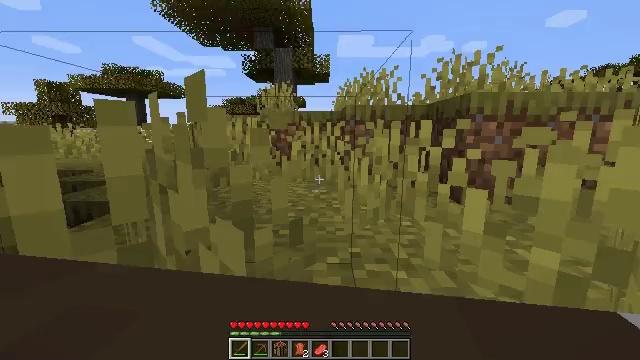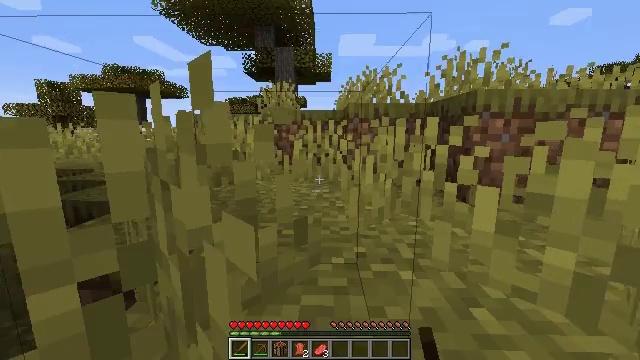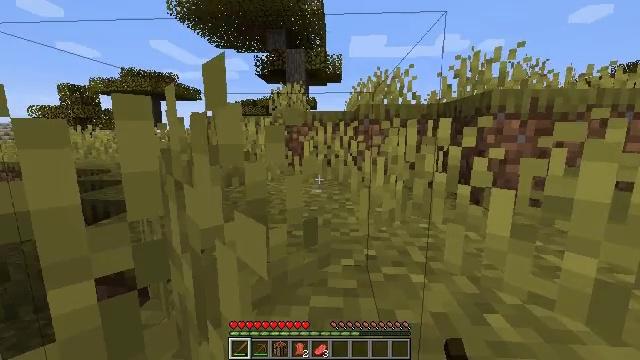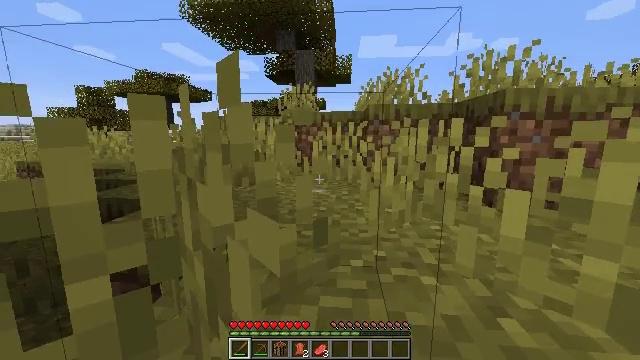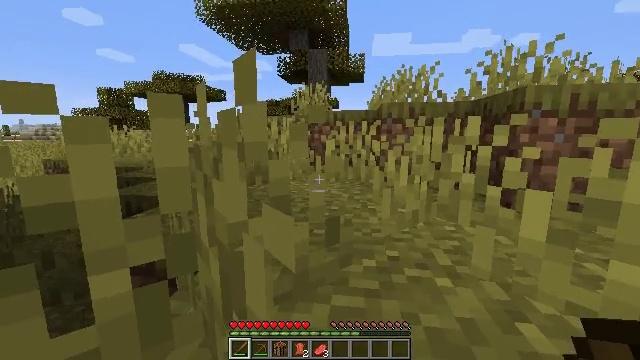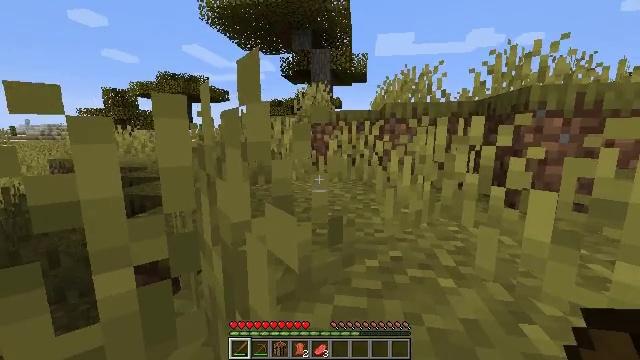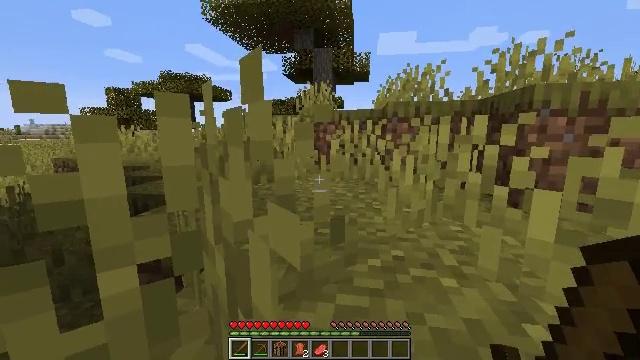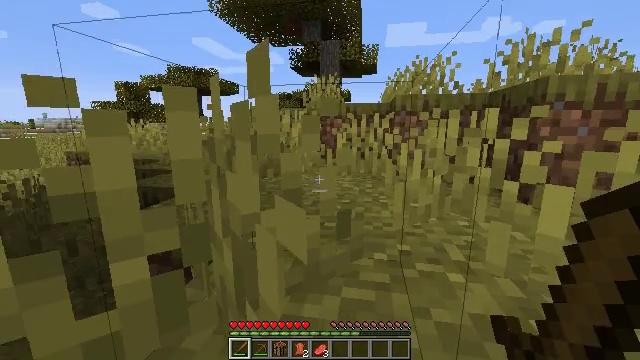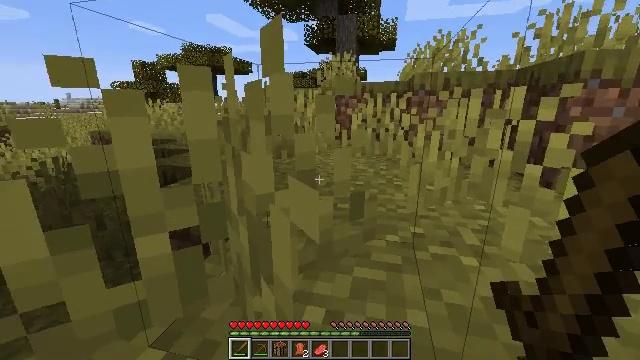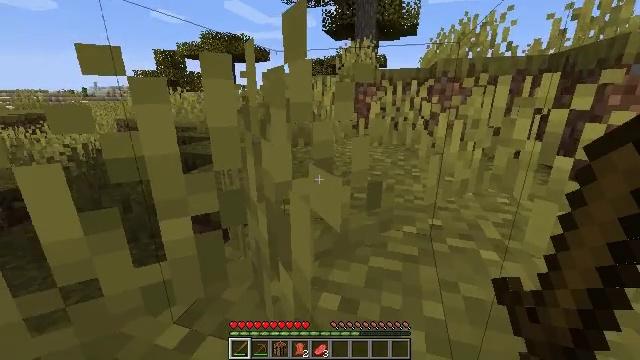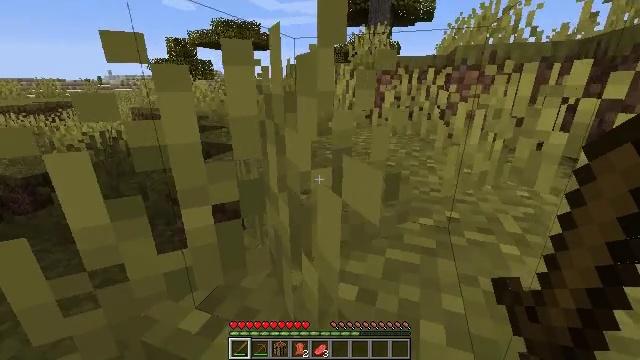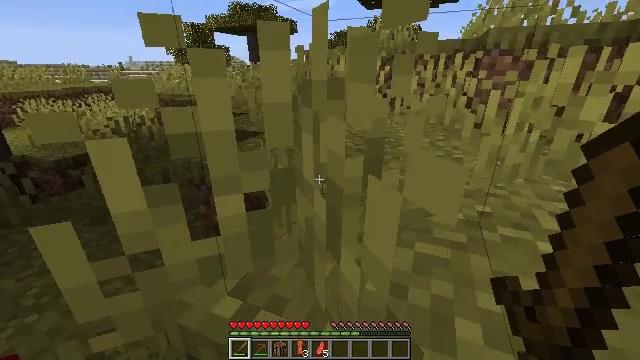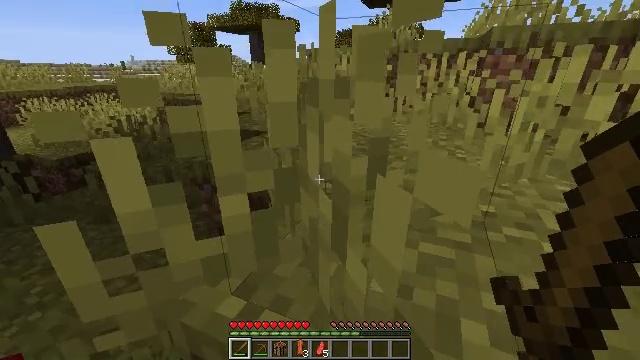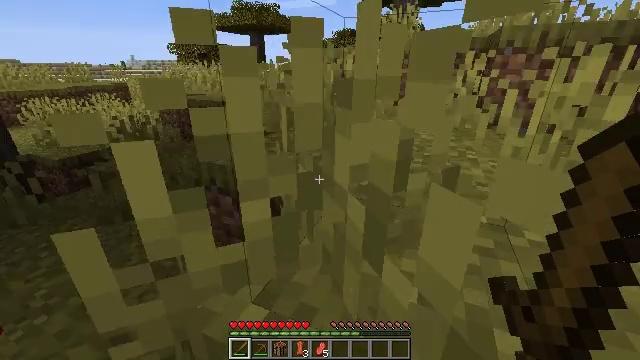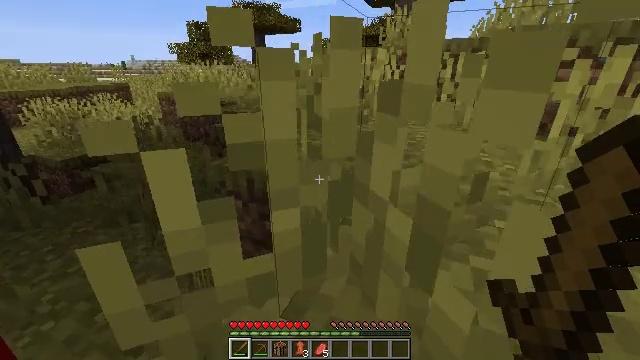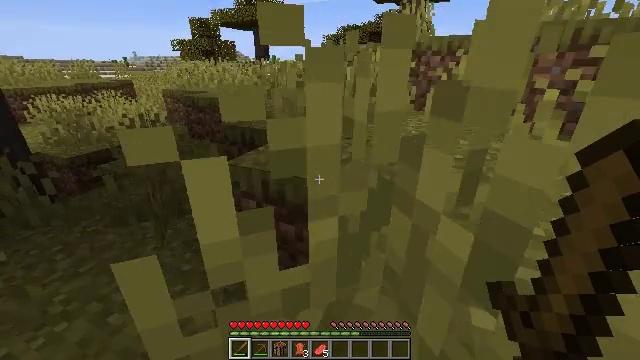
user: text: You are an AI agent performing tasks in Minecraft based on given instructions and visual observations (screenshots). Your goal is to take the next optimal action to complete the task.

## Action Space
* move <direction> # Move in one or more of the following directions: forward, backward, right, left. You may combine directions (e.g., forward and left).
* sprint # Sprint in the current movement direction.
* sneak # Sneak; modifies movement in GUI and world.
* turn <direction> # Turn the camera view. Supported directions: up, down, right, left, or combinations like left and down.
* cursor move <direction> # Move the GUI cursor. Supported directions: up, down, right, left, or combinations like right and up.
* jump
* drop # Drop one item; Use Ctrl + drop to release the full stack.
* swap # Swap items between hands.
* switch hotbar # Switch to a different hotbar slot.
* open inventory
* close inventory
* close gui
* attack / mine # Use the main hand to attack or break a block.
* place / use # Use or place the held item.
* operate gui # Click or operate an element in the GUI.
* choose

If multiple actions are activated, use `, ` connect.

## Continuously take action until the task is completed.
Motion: motion action
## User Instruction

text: Collect sugar cane near water sources.
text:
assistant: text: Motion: move forward, sprint
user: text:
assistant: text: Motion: move forward, sprint, turn left
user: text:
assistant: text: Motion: move forward, sprint, turn left
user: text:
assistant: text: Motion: move forward, sprint, turn left
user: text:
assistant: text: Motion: move forward, sprint
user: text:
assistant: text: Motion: move forward, sprint
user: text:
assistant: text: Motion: move forward, sprint, turn left and down
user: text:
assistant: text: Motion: move forward, sprint, turn left and down
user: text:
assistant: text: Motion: move forward, sprint, turn left and down
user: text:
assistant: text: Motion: move forward, sprint, turn left and down
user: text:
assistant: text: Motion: move forward, sprint, turn left and down
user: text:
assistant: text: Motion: move forward, sprint
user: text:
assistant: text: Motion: move forward, sprint
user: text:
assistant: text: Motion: move forward, sprint
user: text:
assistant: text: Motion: move forward, sprint
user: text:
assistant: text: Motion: move forward, sprint, turn left and down
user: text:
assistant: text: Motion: move forward, sprint, turn left and down
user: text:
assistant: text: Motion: move forward, sprint, turn left
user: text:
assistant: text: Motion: move forward, sprint, turn left
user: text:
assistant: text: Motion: move forward, sprint, turn left
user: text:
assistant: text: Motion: move forward, sprint, turn left
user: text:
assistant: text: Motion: move forward, sprint, turn left
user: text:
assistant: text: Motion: move forward, sprint, turn left
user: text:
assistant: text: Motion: turn left
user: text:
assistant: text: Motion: no_op
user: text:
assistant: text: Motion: no_op
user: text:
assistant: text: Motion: no_op
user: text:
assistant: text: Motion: no_op
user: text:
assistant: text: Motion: turn left and up
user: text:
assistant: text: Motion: turn left